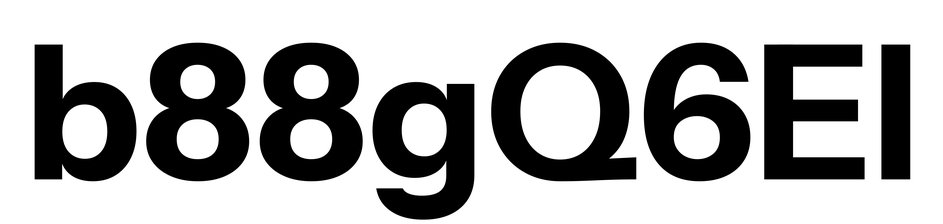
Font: InstrumentSans_Bold